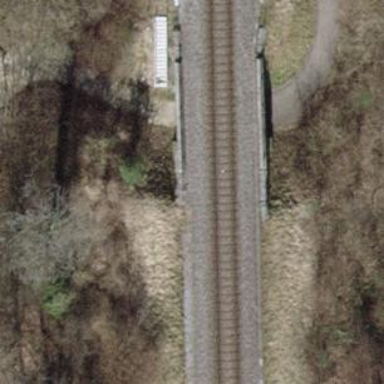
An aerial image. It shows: Railway bridge with electrified tracks and single contact line.